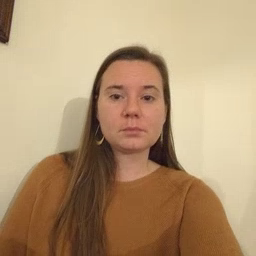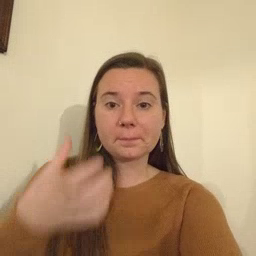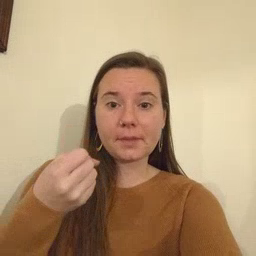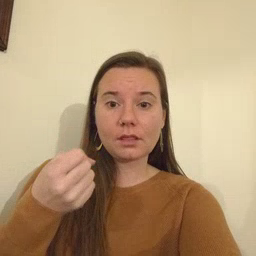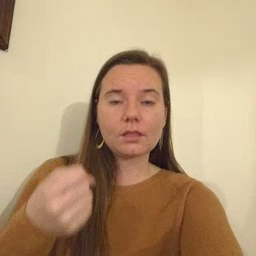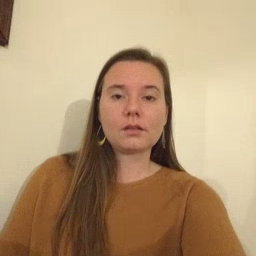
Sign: milk